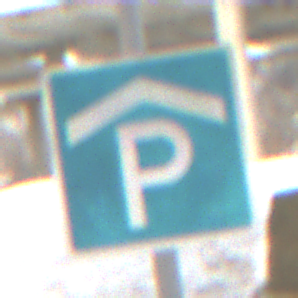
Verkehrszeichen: Parkhaus
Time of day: MorningAfternoon
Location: Roofed (Suburban)
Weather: PartlyCloudy
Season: Winter
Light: Natural